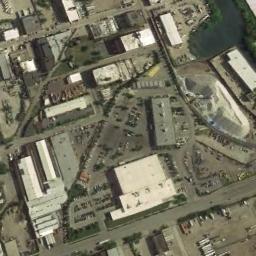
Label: industrial_area